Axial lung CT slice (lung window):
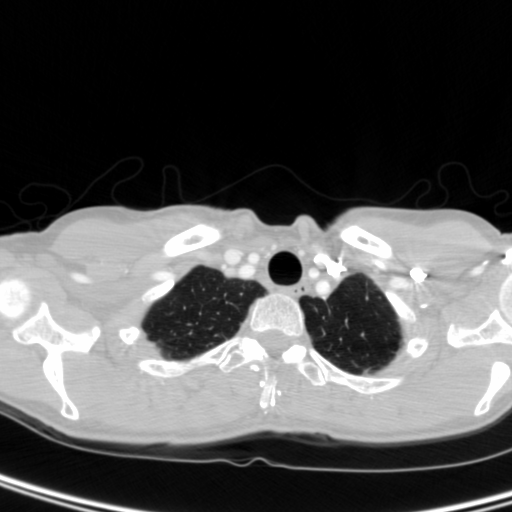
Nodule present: no